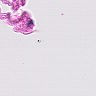
Metastatic tissue present: no